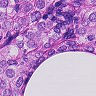
Metastatic tissue present: yes